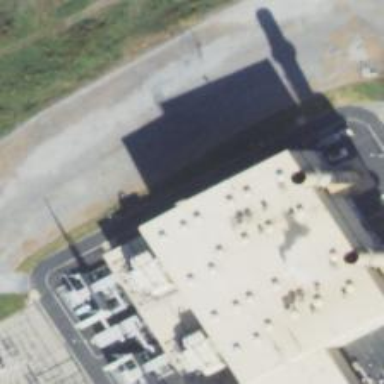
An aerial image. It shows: Gas turbine generator is in use.